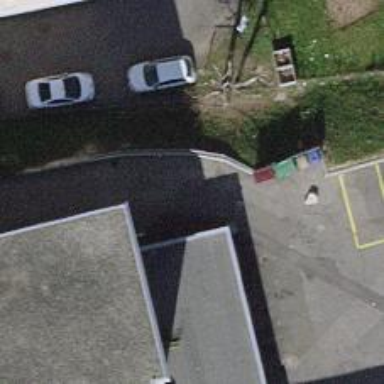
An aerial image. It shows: Bollard.